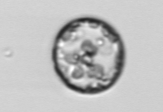
Label: Thalassiosira